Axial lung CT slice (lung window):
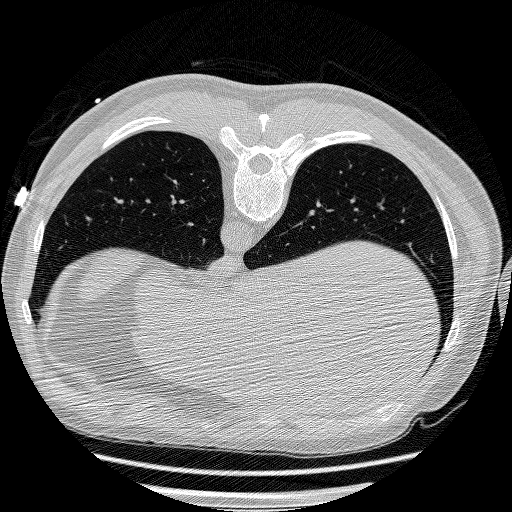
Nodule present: no